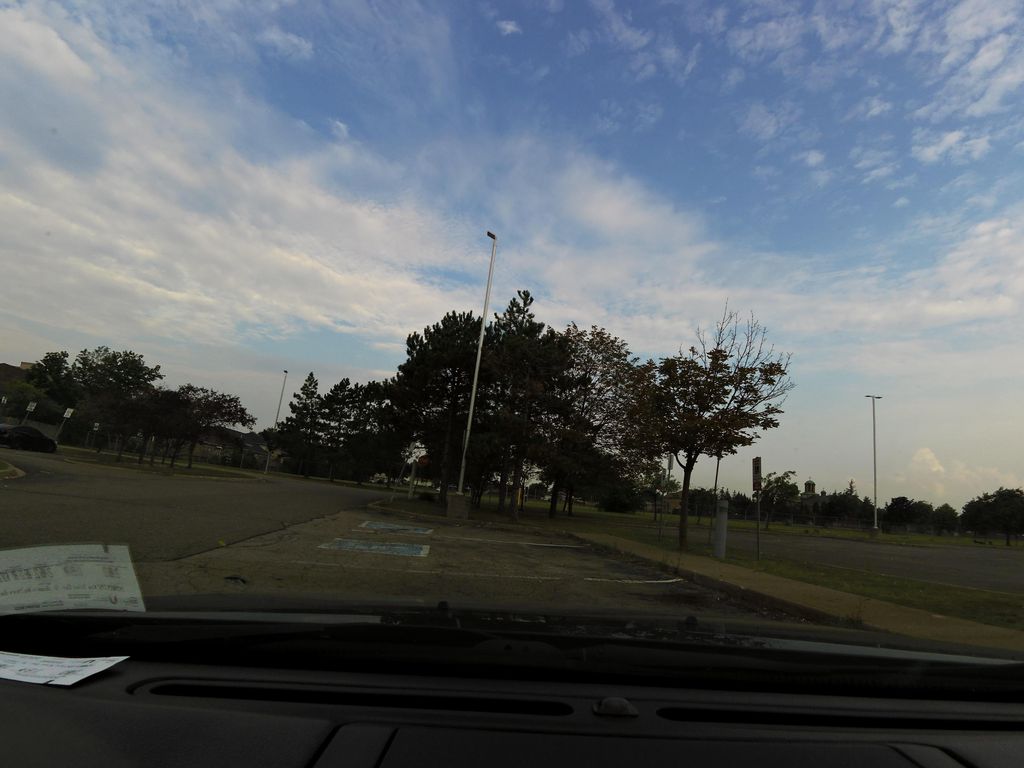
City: hamilton